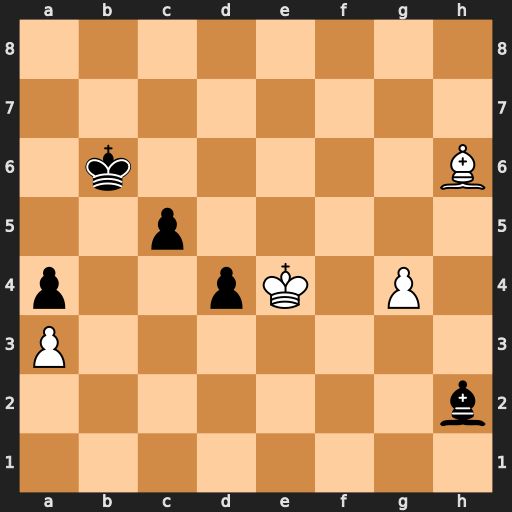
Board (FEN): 8/8/1k5B/2p5/p2pK1P1/P7/7b/8
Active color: w
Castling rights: -
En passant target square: -
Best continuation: g5 c4 g6